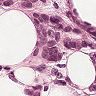
Metastatic tissue present: yes